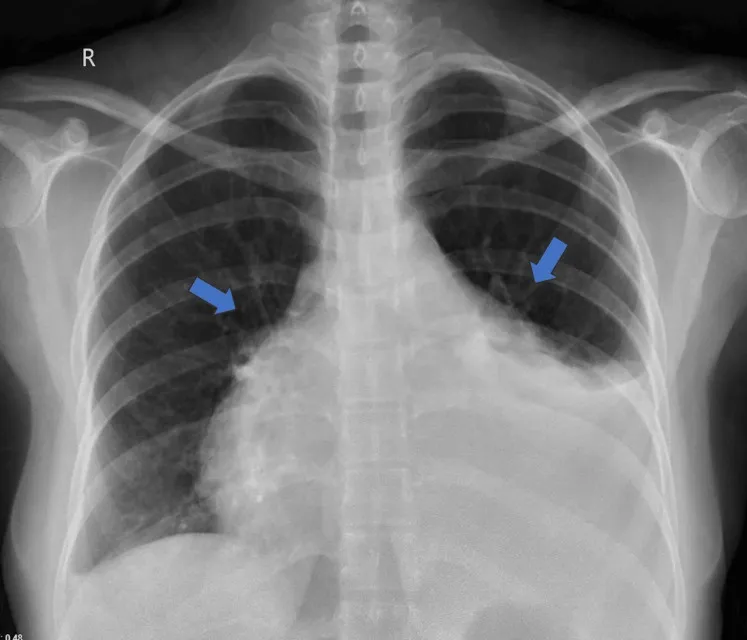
Chest X-ray shows an enlarged cardiac silhouette and moderate left pleural effusion. . Blue arrows show cardiac silhouette sign.
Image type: radiology (x_ray)